Group 1:
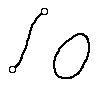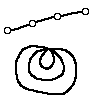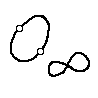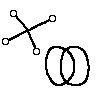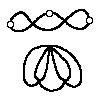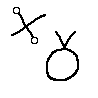
Group 2:
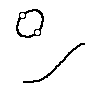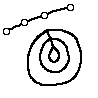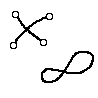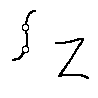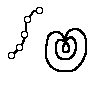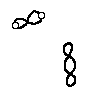
Rule separating the two groups: All points (small white circles) on one figure can be glued together to make the other figure vs. not so.
Concepts: imagined_motion, motion, topological_transformation
Author: Aaron David Fairbanks